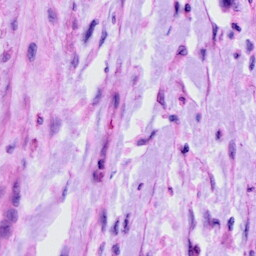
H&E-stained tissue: Cervix